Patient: sex M, age 42
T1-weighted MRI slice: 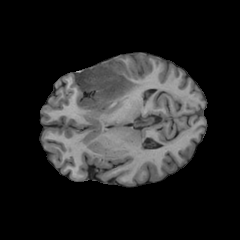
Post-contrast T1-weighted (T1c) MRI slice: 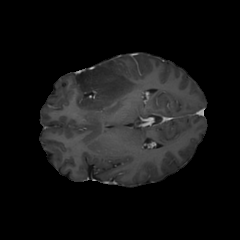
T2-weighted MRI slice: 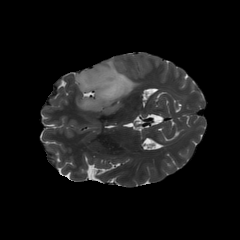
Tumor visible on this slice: yes
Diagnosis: Astrocytoma, IDH-mutant
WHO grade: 4